Question: I have a 'table' (SQLITE) that in this 'table', my data are in Tags . I need that delete all tags from this 'table' . In the below image I need that delete tags ('<p></p>', '<br></br'> etc..).

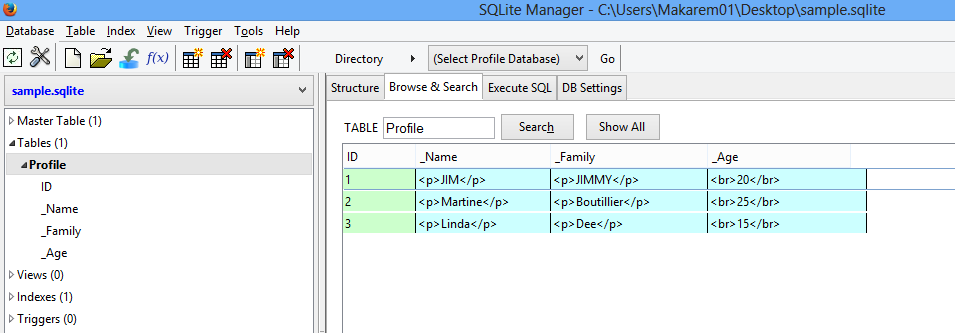
Answer: '''
UPDATE Profile SET _Family= replace( _Family, '<p>', '' ) ;
'''